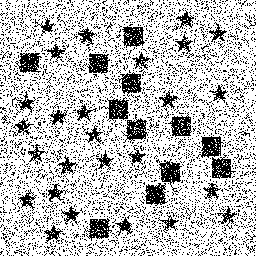
Squares: 12
Triangles: 0
Stars: 26
Total shapes: 38